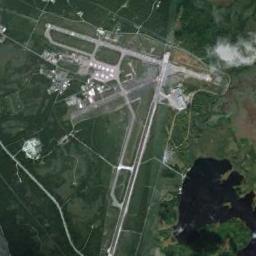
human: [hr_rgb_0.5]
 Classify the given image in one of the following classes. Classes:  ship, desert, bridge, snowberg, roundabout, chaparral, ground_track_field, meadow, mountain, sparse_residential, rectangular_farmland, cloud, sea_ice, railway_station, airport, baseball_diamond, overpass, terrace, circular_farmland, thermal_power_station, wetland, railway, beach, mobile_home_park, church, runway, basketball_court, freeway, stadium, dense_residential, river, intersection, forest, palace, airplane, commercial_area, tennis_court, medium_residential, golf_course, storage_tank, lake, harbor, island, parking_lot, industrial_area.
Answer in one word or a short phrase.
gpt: airport